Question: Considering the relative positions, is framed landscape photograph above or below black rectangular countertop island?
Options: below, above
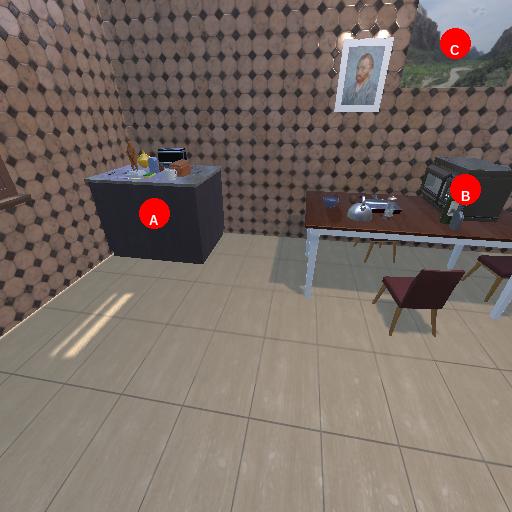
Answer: below